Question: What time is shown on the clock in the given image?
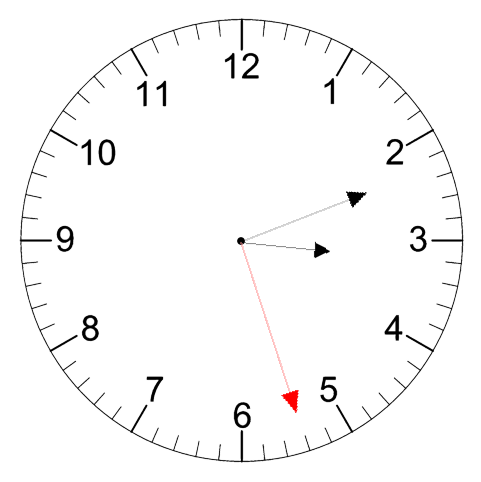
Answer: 03:11:27